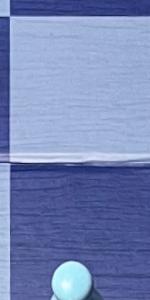
Label: Empty